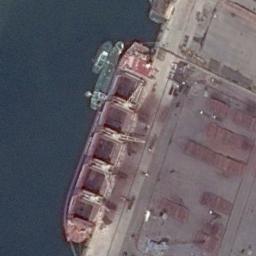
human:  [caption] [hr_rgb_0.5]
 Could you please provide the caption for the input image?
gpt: An orange-red bulk carrier docked at the dock, Two green ships, And powdery materials on the dock .

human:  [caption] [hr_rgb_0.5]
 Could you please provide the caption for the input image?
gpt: There is a ship in the blue water on the shore .

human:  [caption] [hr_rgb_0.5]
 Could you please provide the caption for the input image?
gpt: The cargo ship is docked at the cargo terminal and the water is dark green .

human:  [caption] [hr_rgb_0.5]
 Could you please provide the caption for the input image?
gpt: There is a boat beside the dock .

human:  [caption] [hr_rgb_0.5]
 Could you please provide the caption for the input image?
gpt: The brown ship is at the harbor .